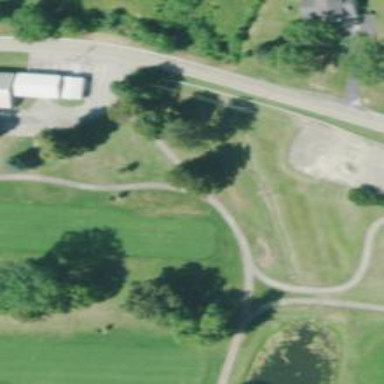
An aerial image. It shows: Service road used as golf cart path.